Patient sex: M
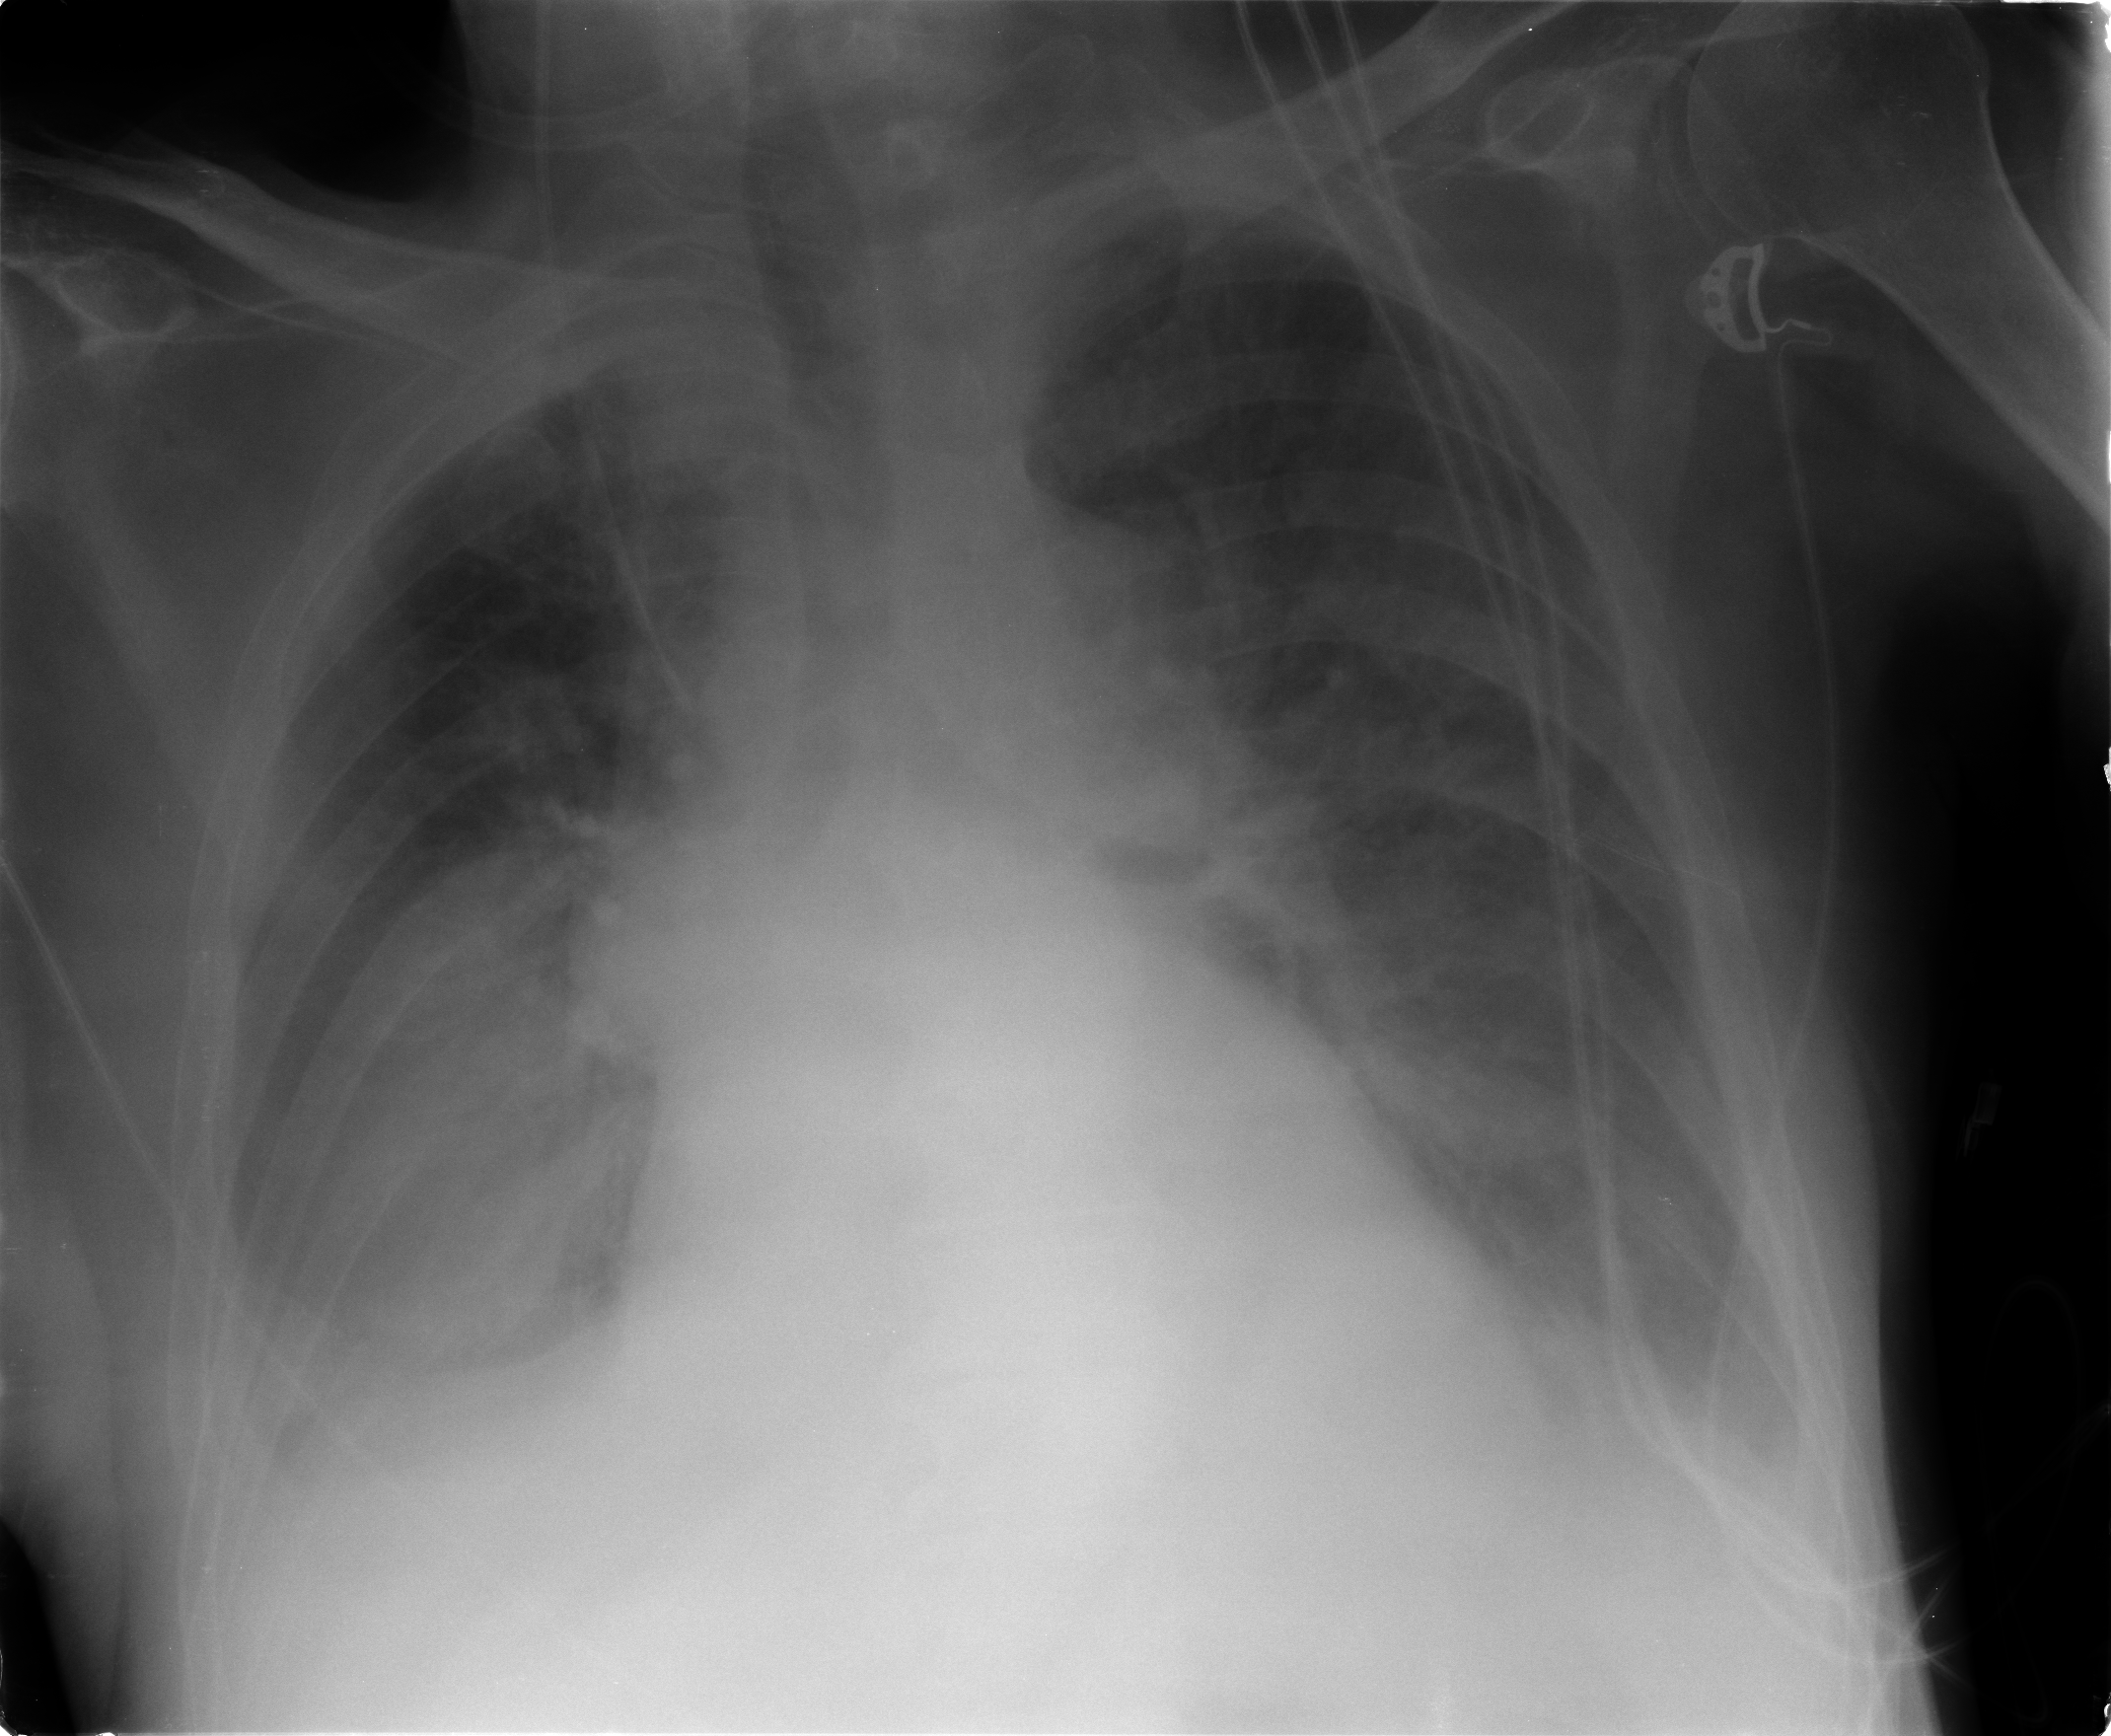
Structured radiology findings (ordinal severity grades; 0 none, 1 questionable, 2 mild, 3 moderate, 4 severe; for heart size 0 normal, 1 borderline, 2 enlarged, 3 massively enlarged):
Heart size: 0
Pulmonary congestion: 0
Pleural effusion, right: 2
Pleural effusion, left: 1
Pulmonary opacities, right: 3
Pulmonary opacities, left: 2
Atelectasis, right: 3
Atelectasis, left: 2